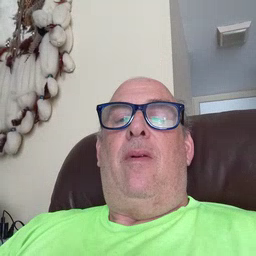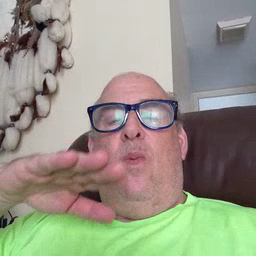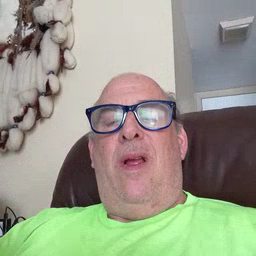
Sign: quiet